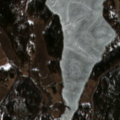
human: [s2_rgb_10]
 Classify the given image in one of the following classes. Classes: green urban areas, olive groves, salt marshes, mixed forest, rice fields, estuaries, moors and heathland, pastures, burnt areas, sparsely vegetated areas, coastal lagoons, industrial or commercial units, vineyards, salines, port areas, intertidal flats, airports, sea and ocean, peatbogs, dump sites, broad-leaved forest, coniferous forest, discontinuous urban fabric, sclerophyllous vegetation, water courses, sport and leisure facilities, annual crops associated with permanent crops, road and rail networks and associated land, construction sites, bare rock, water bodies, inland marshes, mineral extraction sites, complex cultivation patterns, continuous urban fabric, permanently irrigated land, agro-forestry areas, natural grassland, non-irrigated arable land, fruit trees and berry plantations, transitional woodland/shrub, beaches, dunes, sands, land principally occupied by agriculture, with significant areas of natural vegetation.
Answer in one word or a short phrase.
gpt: discontinuous urban fabric, land principally occupied by agriculture, with significant areas of natural vegetation, coniferous forest, mixed forest, water bodies